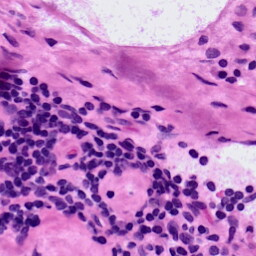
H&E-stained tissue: LymphNode